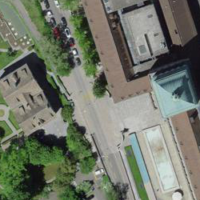
EUNIS habitat code: 54
Species observed at this site:
Echium vulgare
Cirsium arvense
Lapsana communis
Campanula glomerata
Medicago lupulina
Euphorbia lathyris
Chaenorhinum minus
Carduelis carduelis
Bromus sterilis
Erigeron karvinskianus
Clinopodium vulgare
Centranthus ruber
Lasius emarginatus
Centaurea scabiosa
Poa pratensis
Daucus carota
Tussilago farfara
Hedera helix